Question: I am trying to display two seperate d3 pie charts on my webpage in two seperate mat-cards, but they display in the svg tag of the first d3 chart in my code.
My code:
'''
<section class="three">
<!-- Card 1 -->
<div fxLayout="row" fxLayoutGap="10px">
<mat-card class="child-card">
<mat-card-content class="card-grid">
<app-d3-donut class="card-grid-graph"></app-d3-donut>
</mat-card-content>
</mat-card>
<!-- Card 2 -->
<mat-card class="child-card">
<mat-card-content class="card-grid">
<app-apex [type]="'type1'" class="card-grid-graph"></app-apex>
</mat-card-content>
</mat-card>
<!-- Card 3 -->
<mat-card class="child-card">
<mat-card-content class="card-grid">
<app-d3-donut class="card-grid-graph"></app-d3-donut>
</mat-card-content>
</mat-card>
</div>
</section>
'''
Both my d3 charts as I have configured in my app-d3 component display in the first card like this;

Is this because I have configured my d3 chart wrong or some other reason?
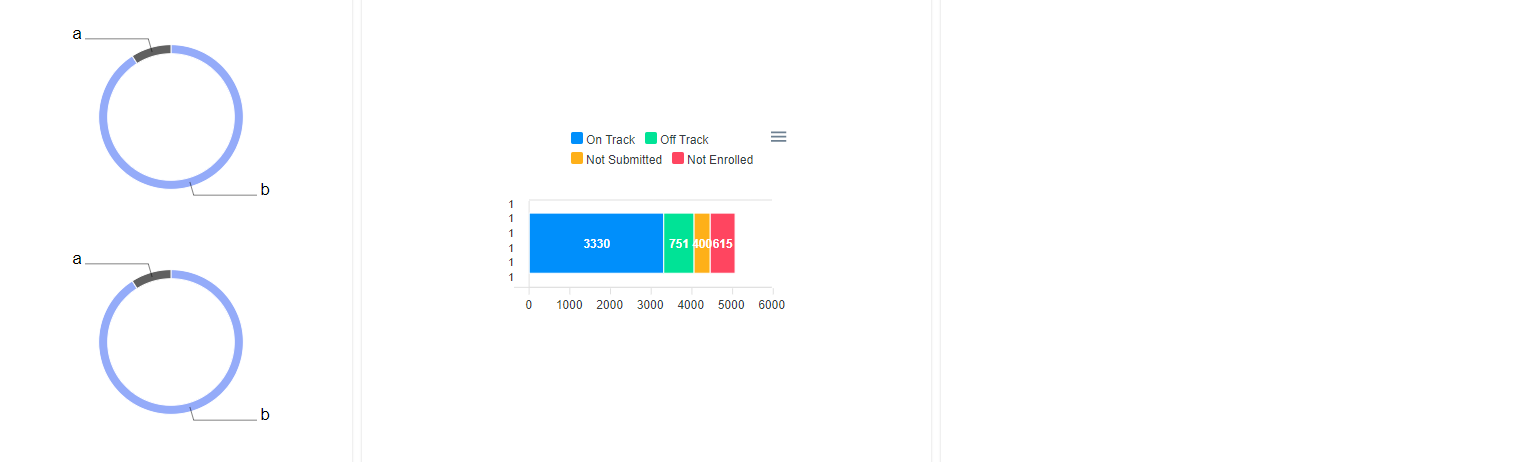
Answer: The problem is definitely that you use 'd3.select('svg')' or 'd3.select('app-d3-donut')' in your custom component. <URL> is a wrapper around 'document.querySelector', which matches the .
You need to make sure that this is not the first SVG element as seen from the 'document', but the first element as seen from the custom component. That is - you need to make sure that each Angular component can only look at and modify its own inner HTML.
From <URL> to get a the reference to the SVG element, and then pass that reference to 'd3'.
'''
@Component({
selector: 'app-d3-donut',
template: '
<svg #chartEl></svg>
'
})
class AppD3DonutComponent {
@ViewChild('chartEl') svgElement: ElementRef;
ngAfterViewInit() {
d3.select(this.svgElement.nativeElement).append('g') // etc
}
}
'''